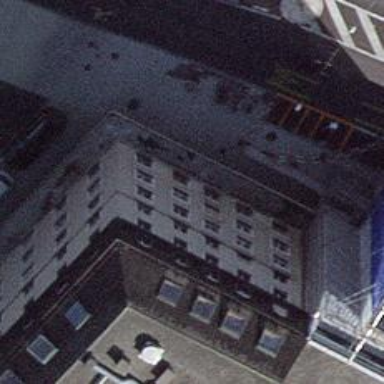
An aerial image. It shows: Restaurant.